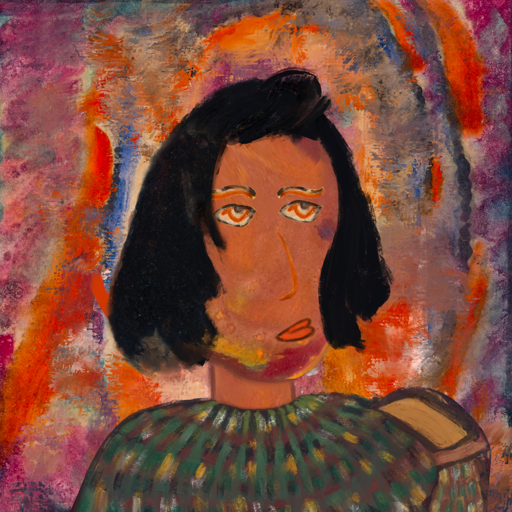
Background: Experience, Head And Neck Side: Mother_And_Son_Son, Face Side: Experience, Bust: After_Raid, Hair Side: Mosgoul, Head Accessory: Blank, Second Necklace: Blank, Necklace: Blank, Baby: Blank